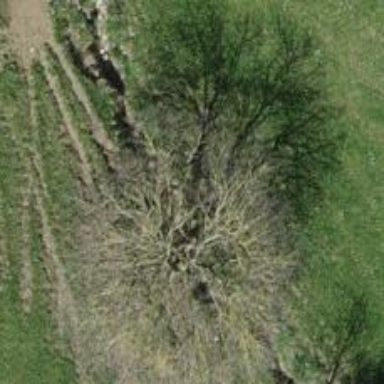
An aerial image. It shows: Beautiful tree in nature.